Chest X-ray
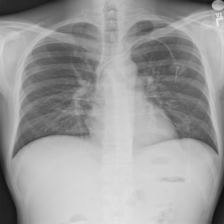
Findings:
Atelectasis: negative
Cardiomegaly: negative
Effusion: negative
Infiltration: negative
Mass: negative
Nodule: negative
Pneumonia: negative
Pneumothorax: negative
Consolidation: negative
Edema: negative
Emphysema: negative
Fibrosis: negative
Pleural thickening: negative
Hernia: negative